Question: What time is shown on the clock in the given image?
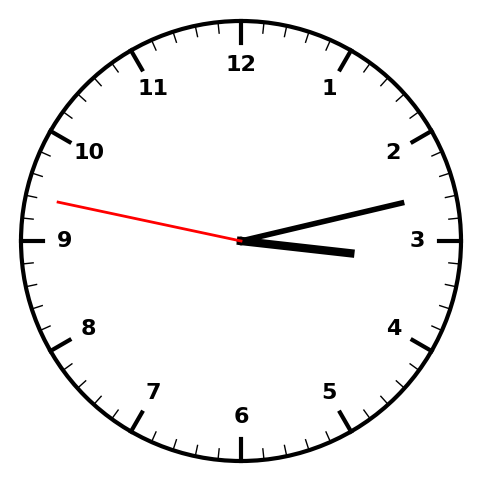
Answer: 03:12:47